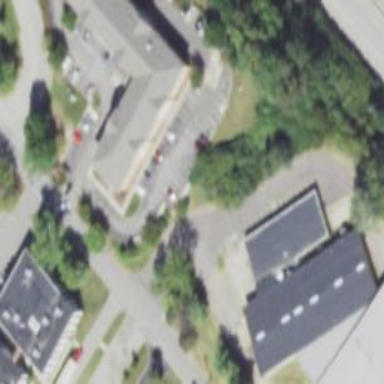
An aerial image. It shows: Commercial building.